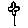
Label: flower